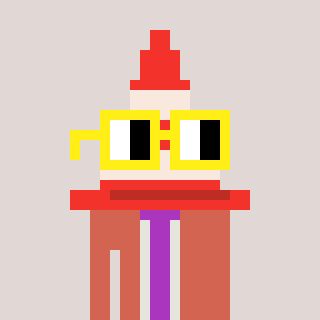
a pixel art character with square yellow glasses, a cone-shaped head and a peachy-colored body on a warm background